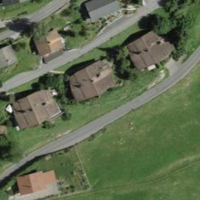
EUNIS habitat code: 55
Species observed at this site:
Lysandra coridon